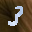
Label: 3